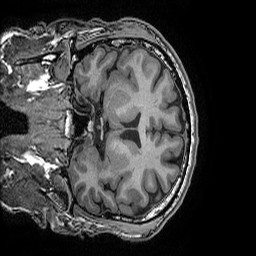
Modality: T1w
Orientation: coronal
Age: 31
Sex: male
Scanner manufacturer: ge
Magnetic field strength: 3 T
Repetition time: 0.008184 s
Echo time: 0.003192 s